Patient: sex M, age 60
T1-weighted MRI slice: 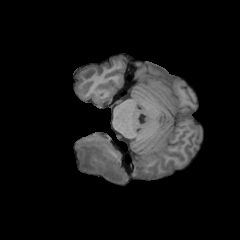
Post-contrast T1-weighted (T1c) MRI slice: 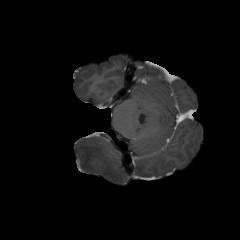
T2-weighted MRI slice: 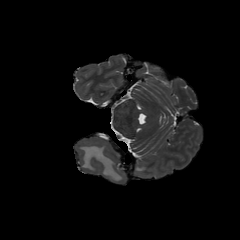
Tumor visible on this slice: yes
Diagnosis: Glioblastoma, IDH-wildtype
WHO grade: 4